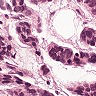
Metastatic tissue present: yes